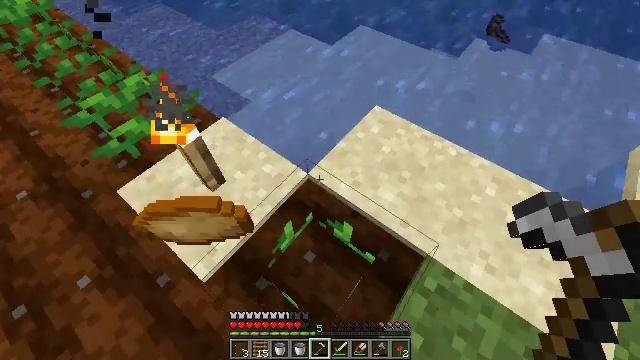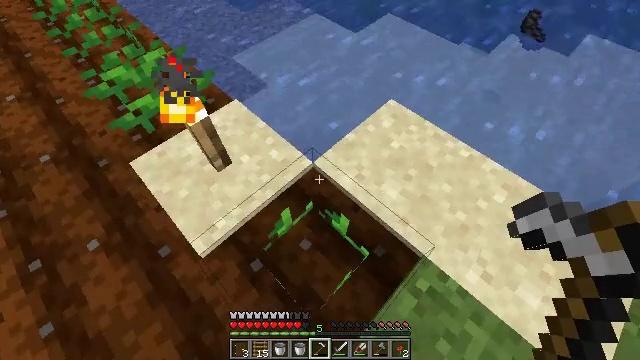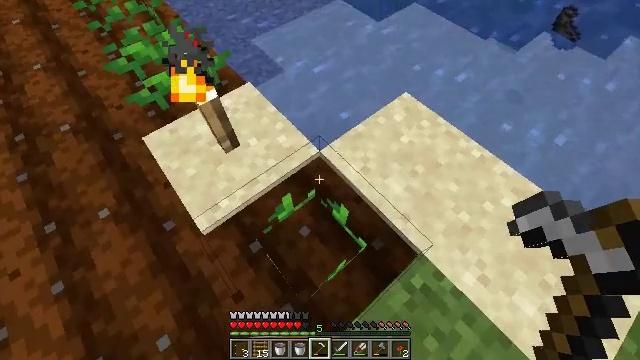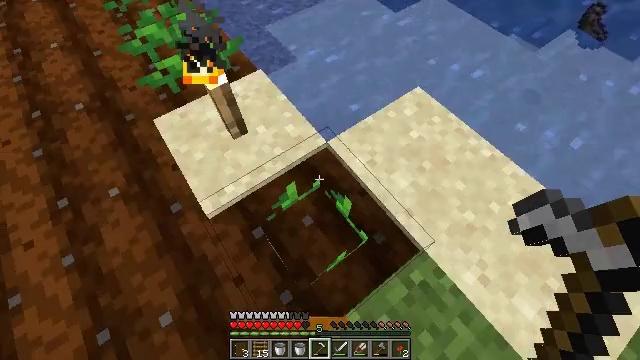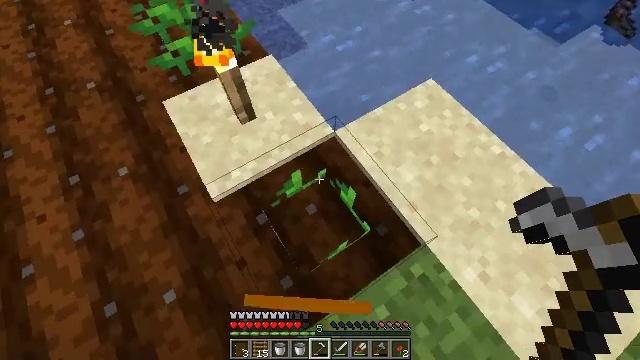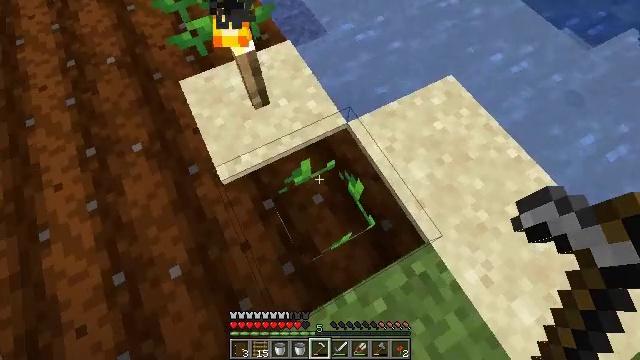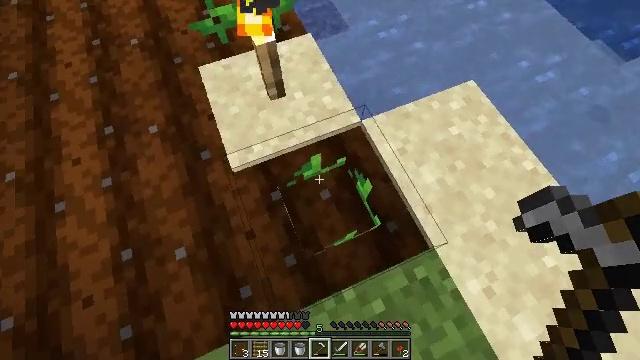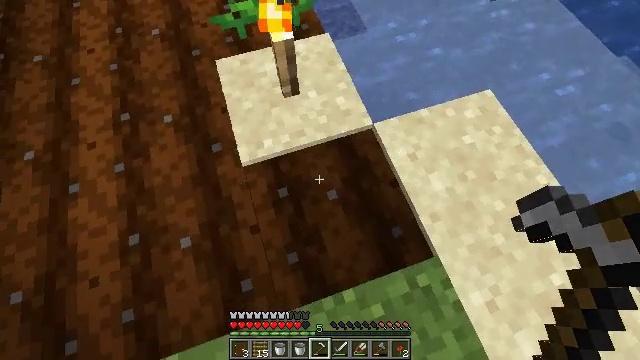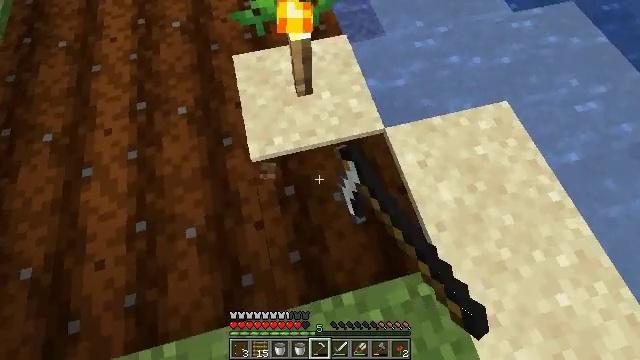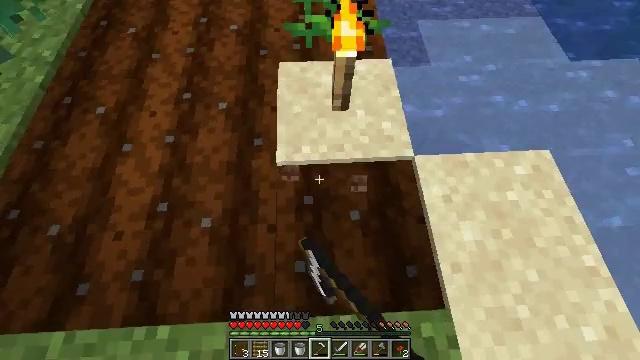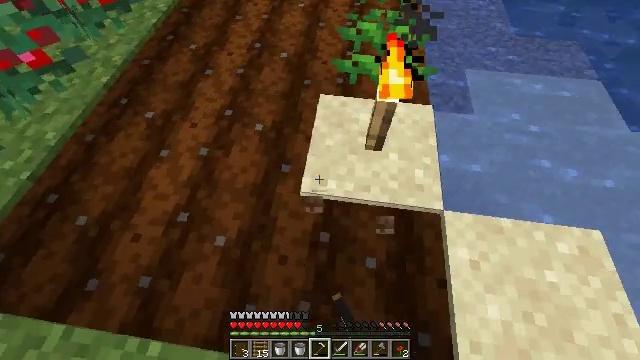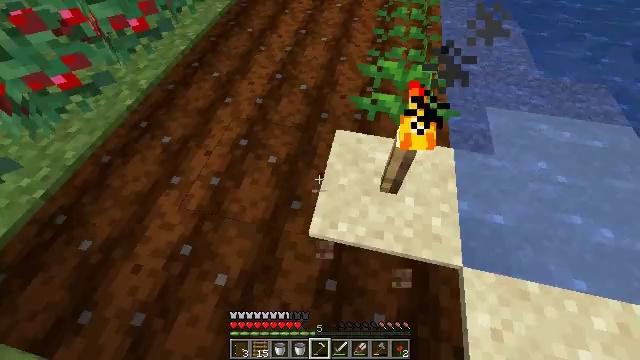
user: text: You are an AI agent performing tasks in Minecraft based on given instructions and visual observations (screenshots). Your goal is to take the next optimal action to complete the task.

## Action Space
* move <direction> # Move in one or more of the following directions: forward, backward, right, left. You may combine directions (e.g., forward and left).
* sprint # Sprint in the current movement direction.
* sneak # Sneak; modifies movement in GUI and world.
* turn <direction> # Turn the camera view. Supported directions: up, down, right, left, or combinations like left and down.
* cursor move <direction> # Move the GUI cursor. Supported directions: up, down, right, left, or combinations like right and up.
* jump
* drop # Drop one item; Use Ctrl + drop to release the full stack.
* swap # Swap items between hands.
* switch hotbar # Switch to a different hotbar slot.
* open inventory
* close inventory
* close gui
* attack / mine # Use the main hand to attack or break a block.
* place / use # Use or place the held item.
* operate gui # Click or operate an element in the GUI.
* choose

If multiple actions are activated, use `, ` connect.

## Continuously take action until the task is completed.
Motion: motion action
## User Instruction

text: Harvest potatoes.
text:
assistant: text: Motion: turn left and down
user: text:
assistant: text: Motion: turn left and down
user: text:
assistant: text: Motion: turn left and down
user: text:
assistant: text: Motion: turn left and down
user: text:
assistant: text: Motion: turn left and down
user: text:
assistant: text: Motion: turn left
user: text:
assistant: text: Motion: turn left, attack / mine
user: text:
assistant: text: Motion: turn left, attack / mine
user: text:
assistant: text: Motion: turn left and up, attack / mine
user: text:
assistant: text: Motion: move forward, turn left and up
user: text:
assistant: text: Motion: move forward, turn left and up
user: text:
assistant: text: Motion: turn left